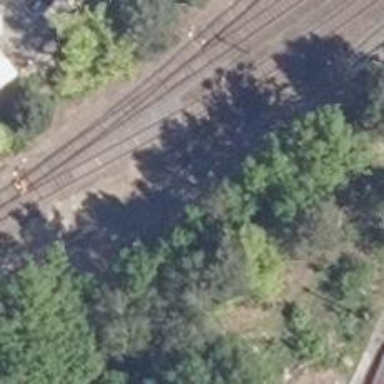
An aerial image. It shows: Railway switch.